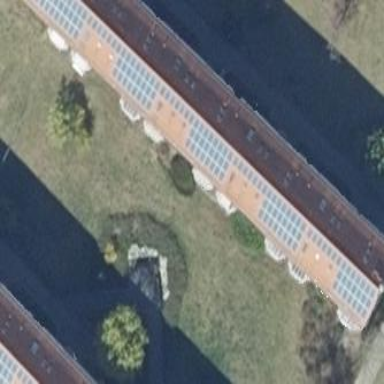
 generating electricity through photovoltaic methods."